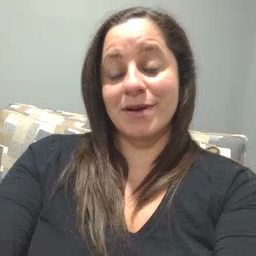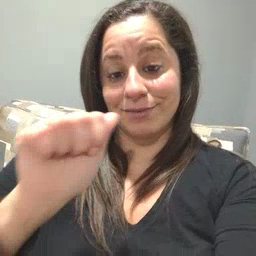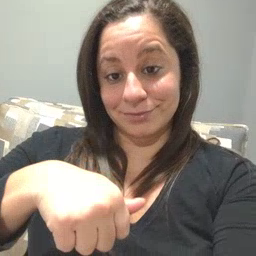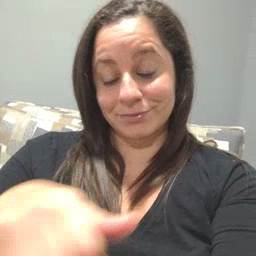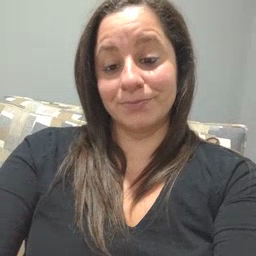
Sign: can